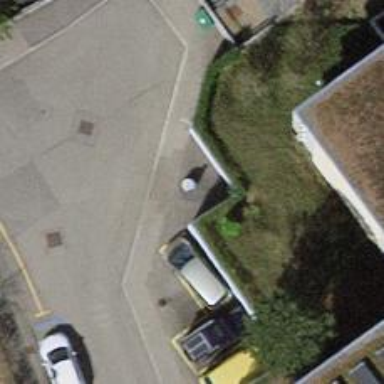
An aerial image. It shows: Waste disposal facility.